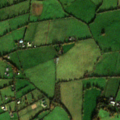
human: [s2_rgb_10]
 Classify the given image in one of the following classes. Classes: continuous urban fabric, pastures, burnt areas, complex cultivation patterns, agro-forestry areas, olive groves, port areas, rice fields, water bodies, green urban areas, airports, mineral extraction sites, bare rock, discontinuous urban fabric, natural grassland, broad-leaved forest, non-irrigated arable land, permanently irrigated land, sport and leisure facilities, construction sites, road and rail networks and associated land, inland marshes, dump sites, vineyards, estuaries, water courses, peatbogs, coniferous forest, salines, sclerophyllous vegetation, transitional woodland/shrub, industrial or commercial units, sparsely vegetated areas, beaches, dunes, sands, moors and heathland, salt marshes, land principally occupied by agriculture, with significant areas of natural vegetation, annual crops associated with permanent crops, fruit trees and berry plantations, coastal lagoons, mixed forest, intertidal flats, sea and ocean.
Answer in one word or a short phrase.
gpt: pastures